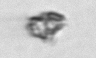
Label: detritus_transparent